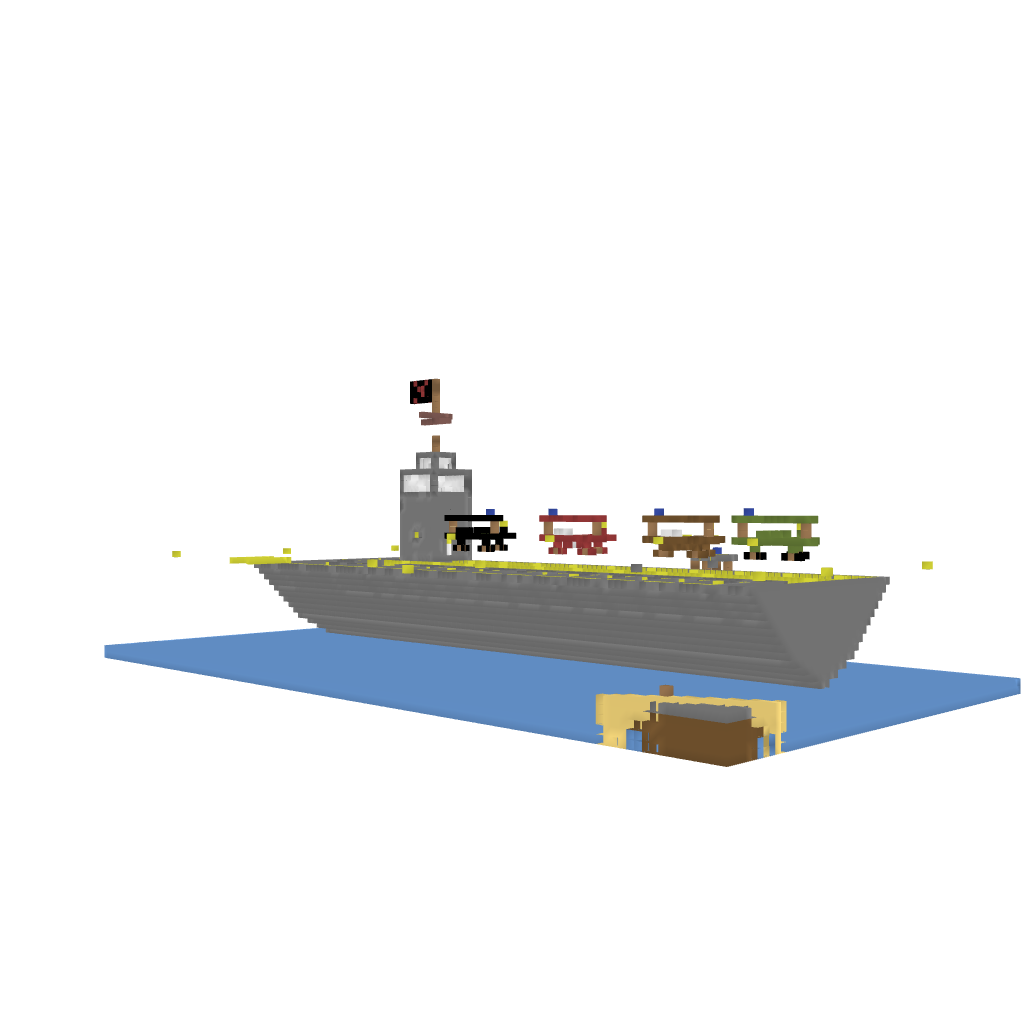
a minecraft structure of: Carrier bad low quality